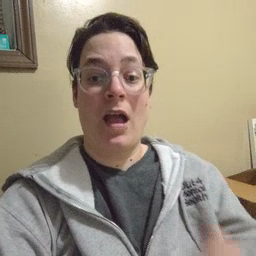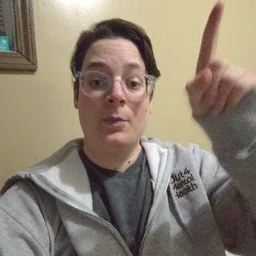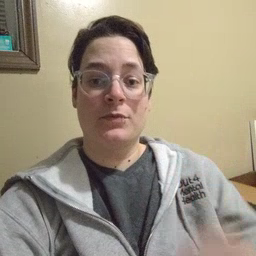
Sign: up